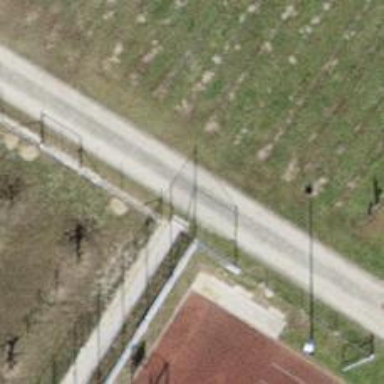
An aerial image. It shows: Footway with concrete surface.